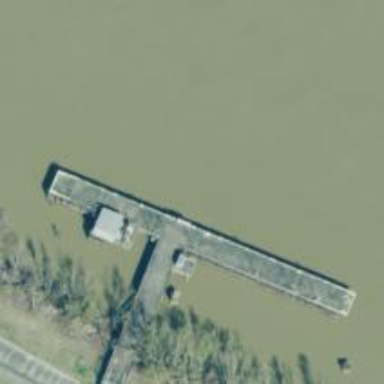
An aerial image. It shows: Man-made pier.